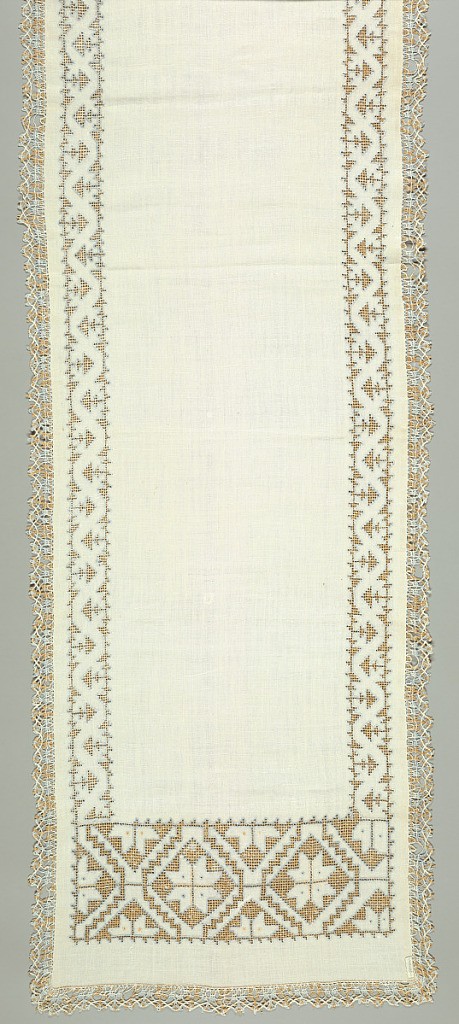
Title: Table cover
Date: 18th century
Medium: linen Technique: plain weave with wrapping stitch embroidery and drawn work; bobbin braid attached.
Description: Rectangular linen table cover dominated by a complex border combining drawn work and embroidery. Side borders of drawn work in orange with blue trim in a continuous vine design. End borders are wider with drawn work in blue and orange rosette in a diamond lattice. Outer edge is trimmed with a continuous randa of linen bobbin lace in white, blue, and orange.